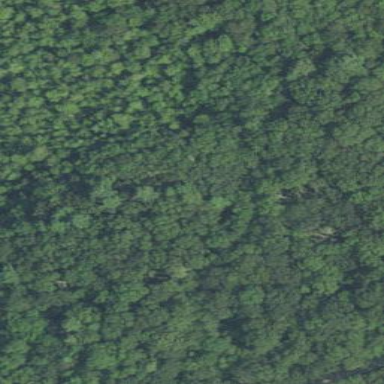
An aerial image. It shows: Mixed woodland with various types of leaves.